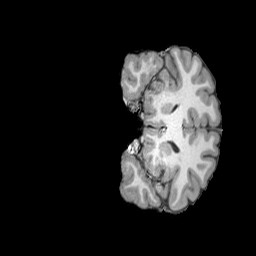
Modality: T1w
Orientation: coronal
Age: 24
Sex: male
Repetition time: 2.3 s
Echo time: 0.0226 s